Question: I am implementing a horizontal gallery in my 'Fragment Activity', but I can't get my images, therefore returning a 'NullPointerException':
'''
LinearLayout myGallery;
@Override
public void onCreate(Bundle savedInstanceState) {
super.onCreate(savedInstanceState);
if (getArguments() != null) {
mParam1 = getArguments().getString(ARG_PARAM1);
mParam2 = getArguments().getString(ARG_PARAM2);
}
myGallery = (LinearLayout) getActivity().findViewById(R.id.mygallery);
String targetPath = "assets/";
Toast.makeText(getActivity(), targetPath, Toast.LENGTH_LONG).show();
File targetDirector = new File(targetPath);
File[] files = targetDirector.listFiles();
for (File file : files){ //NullPointerException here
myGallery.addView(insertPhoto(file.getAbsolutePath()));
}
}
'''
And this is the path of my images:

The 'NullPointerException' points at the for loop 'for (File file ; files){ ...'
What is the right way to reach my folder?
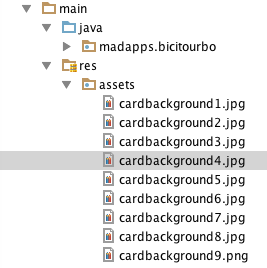
Answer: The right way is... Put your images in the 'assets' folder (or in 'raw').
Not in 'res'.
Create the 'assets' folder, if not already existing.
At the of 'res' , .
To get your resource, then use something like this (in this case the file is under the 'gfx' folder, under 'assets'):
'''
final InputStream is = getApplicationContext().getAssets().open("gfx/" + fileName);
final Drawable drw = Drawable.createFromStream(is, null);
'''
And you have your drawable out of 'assets'
---
If you want to put the resources directly into 'assets' rather than adding a folder, simply chang this
'''
getApplicationContext().getAssets().open("gfx/" + fileName);
'''
to
'''
getApplicationContext().getAssets().open(fileName);
'''